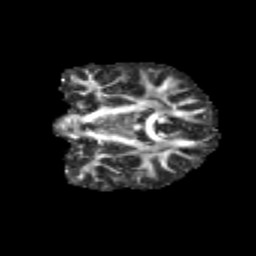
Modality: FA
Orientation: coronal
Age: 12
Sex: male
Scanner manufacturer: siemens
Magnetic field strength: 3 T
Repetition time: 3.8 s
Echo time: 0.07 s